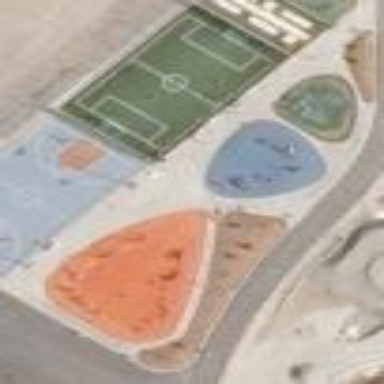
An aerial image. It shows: Recreation ground featuring fitness station for leisure activities.